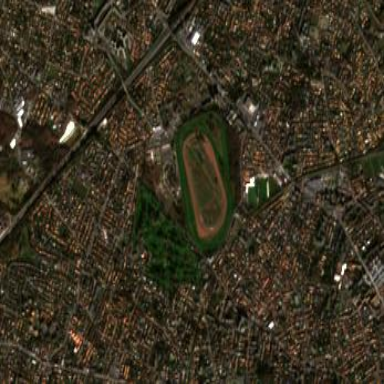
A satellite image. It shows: Sports centre dedicated to horse racing.